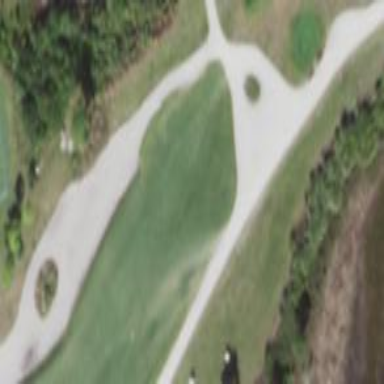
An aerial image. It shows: Sandy area is golf bunker.